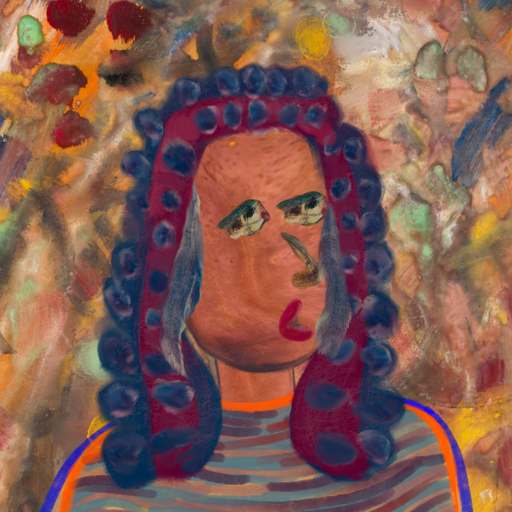
Background: Mother_And_Son_Mother, Head And Neck Side: Mother_And_Son_Mother, Face Side: Pipe, Bust: Experience, Hair Side: Hill_Girl, Head Accessory: Blank, Second Necklace: Blank, Necklace: Blank, Baby: Blank